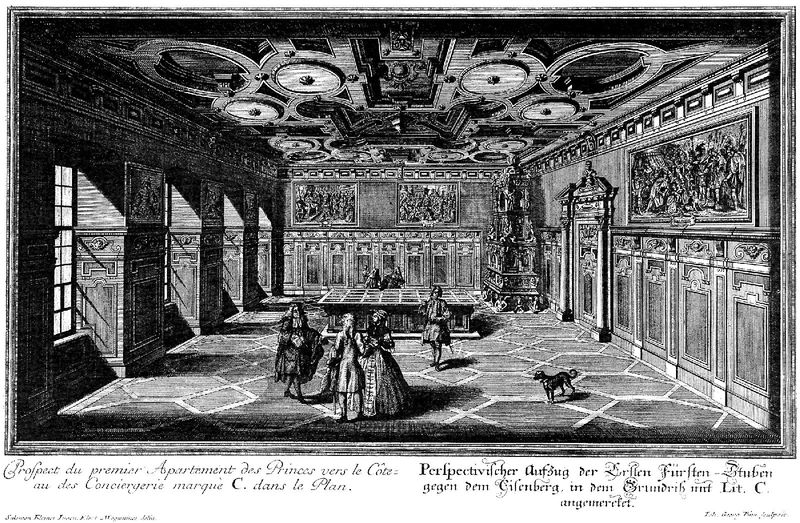
Titel: Rathaus in Augsburg
Künstler: Elias Holl
Standort: Augsburg, Maximilianstraße (EU - D - B)
Schlagwörter: dunkel, mann, weiß, menschen, fenster, frankreich, frau, raum, schwarz, tisch, tür, zeichnung, zimmer, hund, ornament, rock, barock, faru, bild, boden, decke, rund, runf, schrift, bilder, saal, palast, druck, text, degen, holzdecke, rathaus, kopie, ecken, schnitzwerk, rockoko, fauen